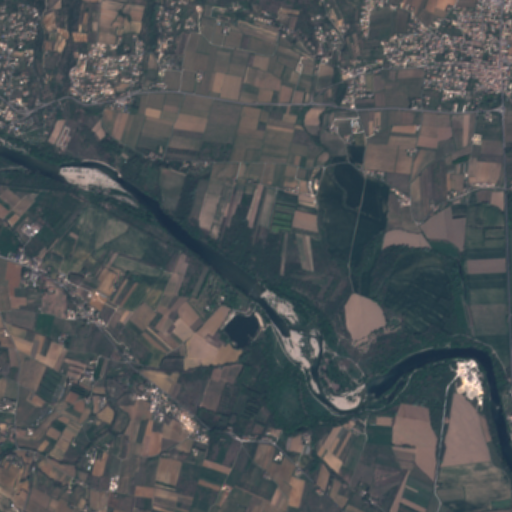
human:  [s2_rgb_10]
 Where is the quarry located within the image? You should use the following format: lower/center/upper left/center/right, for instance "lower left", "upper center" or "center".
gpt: The quarry is located in the lower right of the image.
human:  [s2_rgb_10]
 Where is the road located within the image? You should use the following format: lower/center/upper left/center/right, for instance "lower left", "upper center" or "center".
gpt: There is no road in the image.